Question: I am working on a client server based application.
Where I get PublicKey in this format

as I saved it into String.
Now I want to use this key in my Android(Java code), how can I use this ?
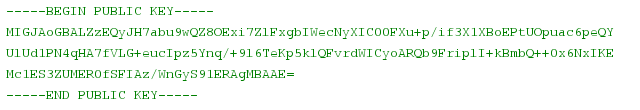
Answer: First you need to generate the public key from the pem format you provided, here is my method for doing this:
'''
/**
*
* @param PEMString -A file/string in .pem format with a generated RSA key (with "des3", using "openssl genrsa".)
* @param isFilePath - If it's a file path or a string
* @return java.security.PublicKey
* @throws IOException -No key found
* @throws NoSuchAlgorithmException
* @throws InvalidKeySpecException
*
* @author hsigmond
*/
private static PublicKey getPublicKeyFromPemFormat(String PEMString,
boolean isFilePath) throws IOException, NoSuchAlgorithmException,
InvalidKeySpecException {
BufferedReader pemReader = null;
if (isFilePath) {
pemReader = new BufferedReader(new InputStreamReader(
new FileInputStream(PEMString)));
} else {
pemReader = new BufferedReader(new InputStreamReader(
new ByteArrayInputStream(PEMString.getBytes("UTF-8"))));
}
StringBuffer content = new StringBuffer();
String line = null;
while ((line = pemReader.readLine()) != null) {
if (line.indexOf("-----BEGIN PUBLIC KEY-----") != -1) {
while ((line = pemReader.readLine()) != null) {
if (line.indexOf("-----END PUBLIC KEY") != -1) {
break;
}
content.append(line.trim());
}
break;
}
}
if (line == null) {
throw new IOException("PUBLIC KEY" + " not found");
}
Log.i("PUBLIC KEY: ", "PEM content = : " + content.toString());
KeyFactory keyFactory = KeyFactory.getInstance("RSA");
return keyFactory.generatePublic(new X509EncodedKeySpec(Base64.decode(content.toString(), Base64.DEFAULT)));
}
'''
And here is how I use it to read (decode) the content signed with the public key provided.
'''
/**
*
* @param PEMString -A file/string in .pem format with a generated RSA key (with "des3", using "openssl genrsa".)
* @param content
* @return String value of content Decoded
* @throws NoSuchAlgorithmException
* @throws InvalidKeySpecException
* @throws IOException
* @throws NoSuchProviderException
* @throws NoSuchPaddingException
* @throws InvalidKeyException
* @throws IllegalBlockSizeException
* @throws BadPaddingException
*
* @author hsigmond
*/
public static String getContentWithPublicKeyFromPemFormat(String PEMString,
String content,boolean isFilePath) throws NoSuchAlgorithmException,
InvalidKeySpecException, IOException, NoSuchProviderException,
NoSuchPaddingException, InvalidKeyException,
IllegalBlockSizeException, BadPaddingException {
PublicKey publicKey = getPublicKeyFromPemFormat(PEMString,isFilePath);
if (publicKey != null)
Log.i("PUBLIC KEY: ", "FORMAT : " + publicKey.getFormat()
+ "
toString : " + publicKey.toString());
byte[] contentBytes = Base64.decode(content, Base64.DEFAULT);
byte[] decoded = null;
Cipher cipher = Cipher.getInstance("RSA/ECB/PKCS1Padding", "BC");//BC=BouncyCastle Provider
cipher.init(Cipher.DECRYPT_MODE, publicKey);
decoded = cipher.doFinal(contentBytes);
return new String(decoded, "UTF-8");
}
'''